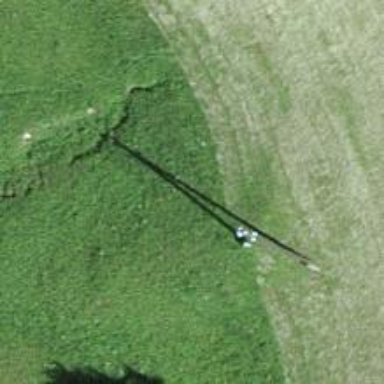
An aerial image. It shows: Power pole.